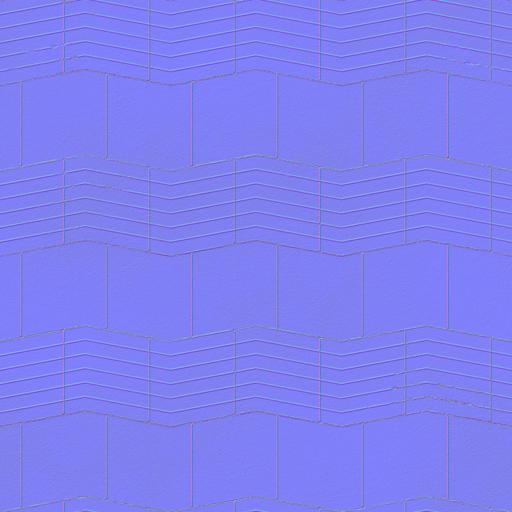
grey paving stones tiled tiles waves